Field crop: tomato
Growth stage: 2
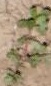
Species: portulaca